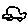
Label: car